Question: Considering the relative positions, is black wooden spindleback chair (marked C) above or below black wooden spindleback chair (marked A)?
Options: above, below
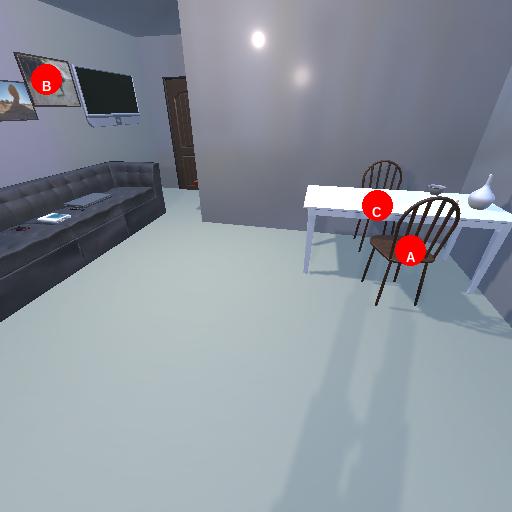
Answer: above